Question: I am currently working on a project, that I am trying to solve using a transportation problem. Essentially what I need to do is assign students to their schools based on where they live. Since they can study different things I am modeling it as a Multi commodity transportation problem. One of the restrictions that have been imposed on the project is that every student of the same study direction and the same place of living need to be assigned to the same school.
This would give the following mathematical model:

I have managed to implement all constraints except for that last one. My attempt was to do it the following way.
'''
for g in communes:
for l in studies:
model.addConstraint(pulp.LpConstraint(
e=pulp.lpSum(x[g,s,l] - students[g,l] if x[g,s,l]==students[g,l] else x[g,s,l] for s in schools if (g,s,l) in x),
sense=pulp.LpConstraintEQ,
name='Unique_assignment[{}, {}]'.format(g,l),
rhs=0
))
'''
Adding this last constraint causes PuLP to ignore all other ones, which I do not understand. Can anyone give me a pointer as to how I would need to go about implementing a condition like this?
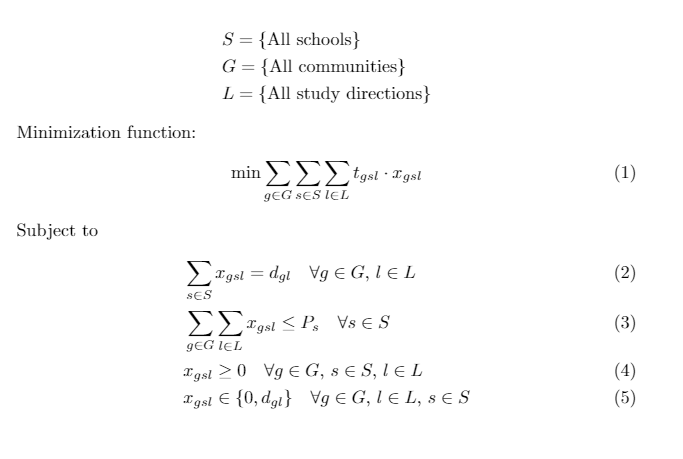
Answer: It appears you are trying to implement an "all or nothing" constraint on 'x' and only want it to be zero or the demand. That's not going to work too well and the constraint you are trying to code with the conditional constraint isn't legal as that would imply that you want the solver to use one set of equations under certain variable values and another set of equations in a different case.
On the bright side, the fix is pretty easy. You can just cast 'x' as a binary variable and wherever you need to get to quantity, multiply it by demand. So in your objective and capacity constraints you would need to multiply by the parameter 'd'. And you will need to modify your demand constraint such that the sum across all schools for 'x' is 1.
Give it a whirl and comment back if stuck.